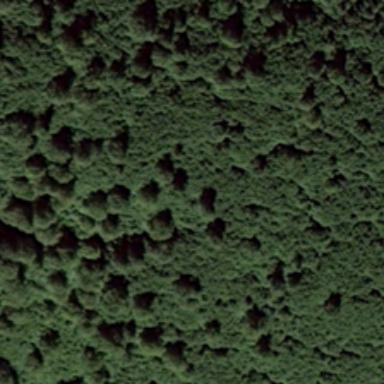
Many green trees form a piece of green forest .